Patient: sex M, age 64
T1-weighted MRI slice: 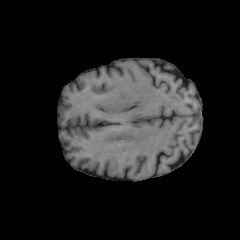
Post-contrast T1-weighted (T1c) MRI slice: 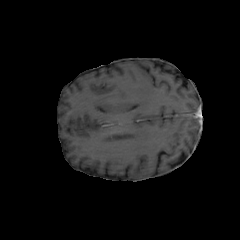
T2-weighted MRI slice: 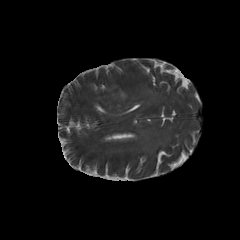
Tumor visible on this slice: yes
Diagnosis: Glioblastoma, IDH-wildtype
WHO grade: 4